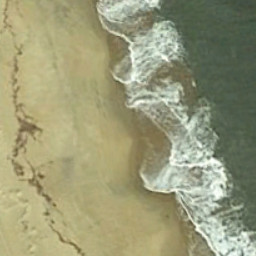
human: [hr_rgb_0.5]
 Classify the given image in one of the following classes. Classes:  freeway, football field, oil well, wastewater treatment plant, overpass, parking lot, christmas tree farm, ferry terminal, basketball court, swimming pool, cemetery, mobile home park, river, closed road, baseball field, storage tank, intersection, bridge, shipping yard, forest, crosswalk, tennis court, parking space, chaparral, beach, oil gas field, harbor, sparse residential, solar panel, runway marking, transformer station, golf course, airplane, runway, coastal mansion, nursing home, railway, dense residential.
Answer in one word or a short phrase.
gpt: beach